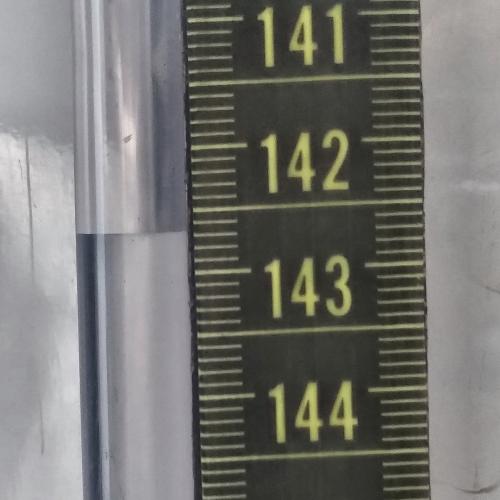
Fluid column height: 142.7 cm